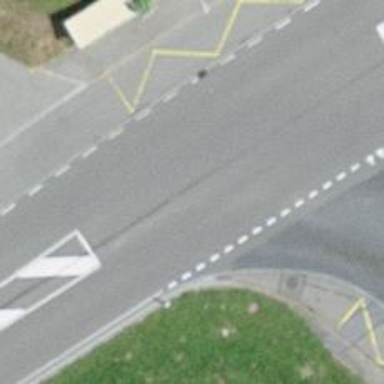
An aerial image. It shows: Public transport stop position.